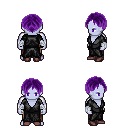
a pixel art fantasy rpg character, male body template, dark elf, purple skin, gray robe, robe skirt, purple parted hairstyle, white cloth bandages, maroon shoes, four views (front, back, left, right), 2x2 character sprite sheet, small pixel art, hard edges, no anti-aliasing